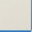
Piece: xx